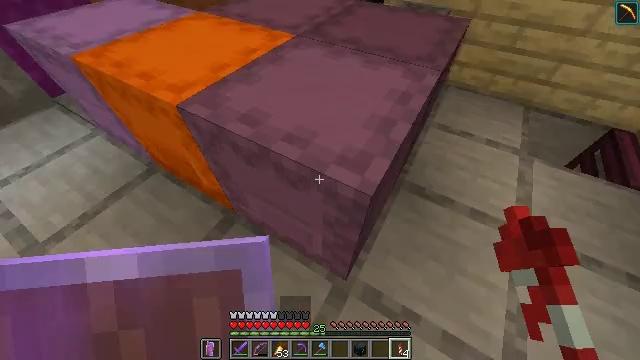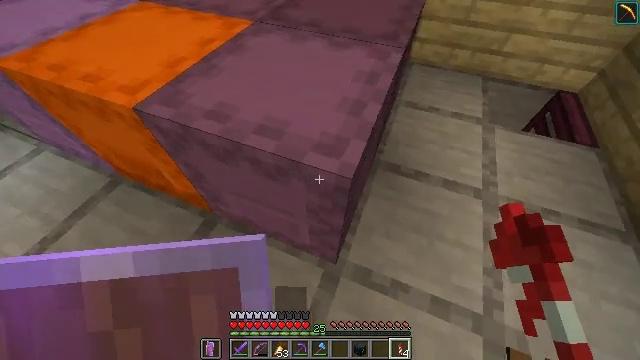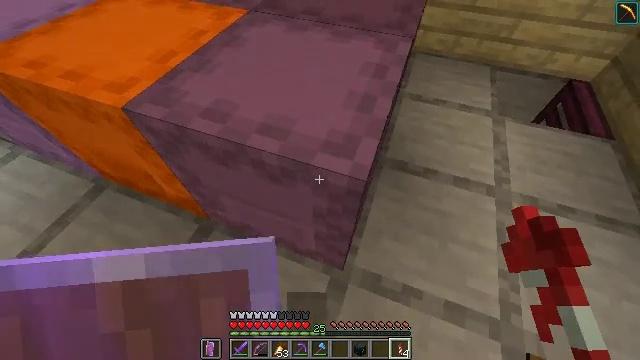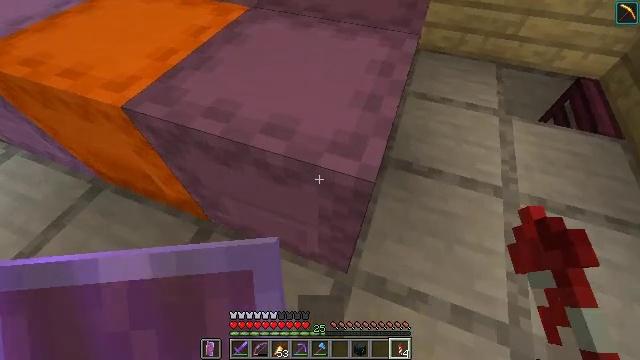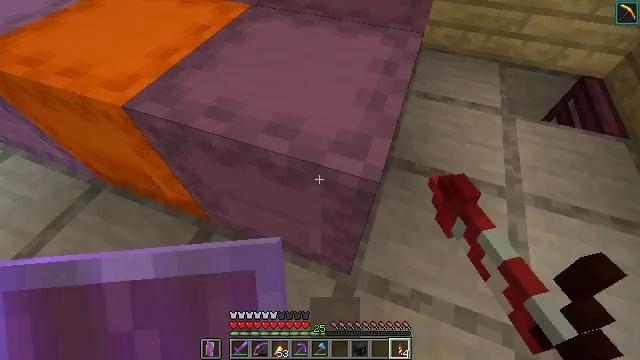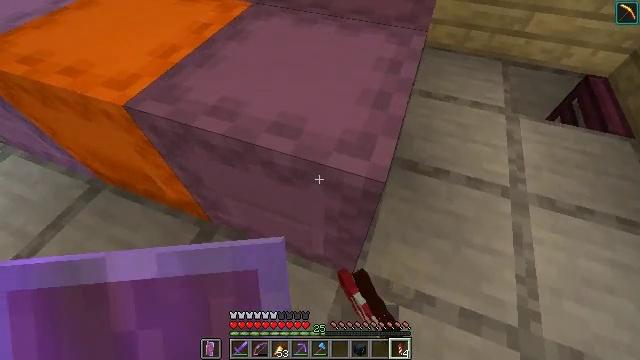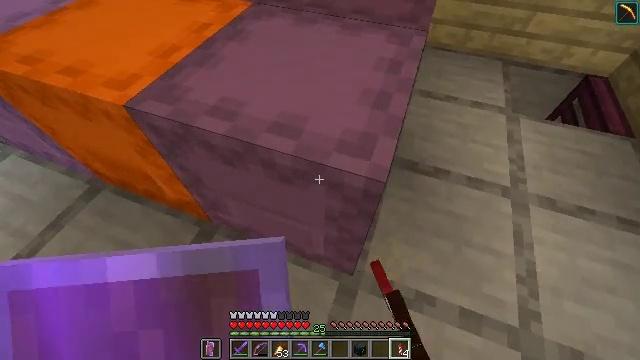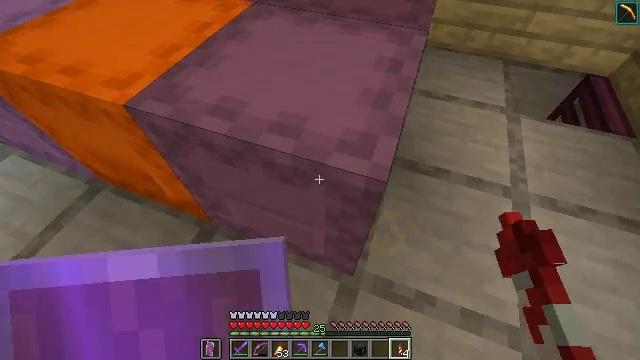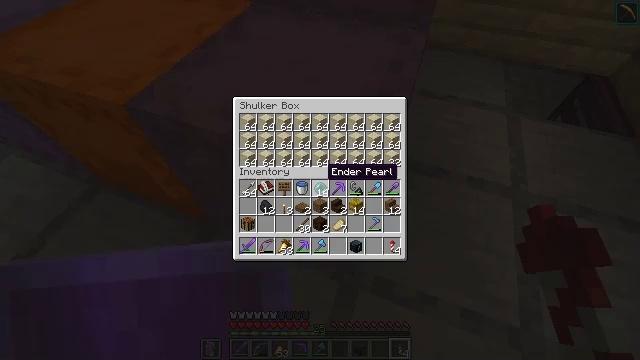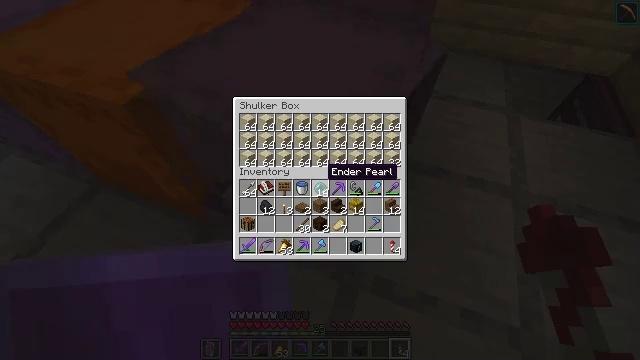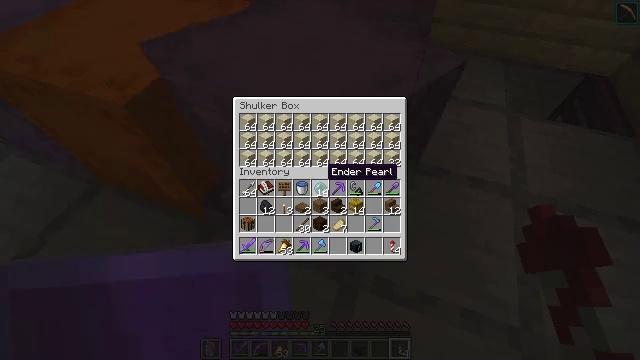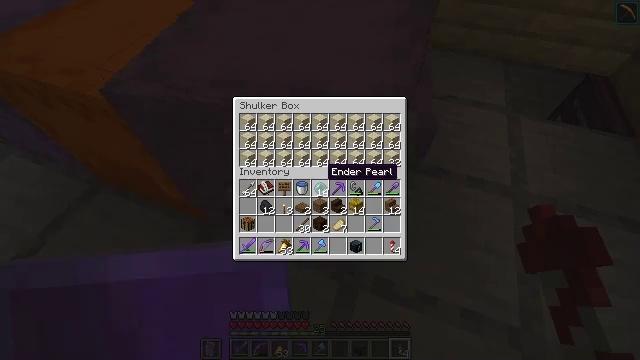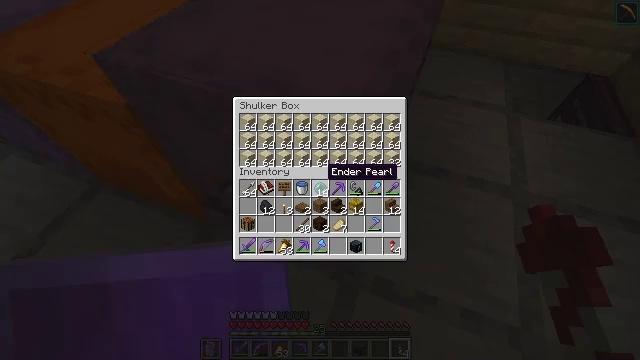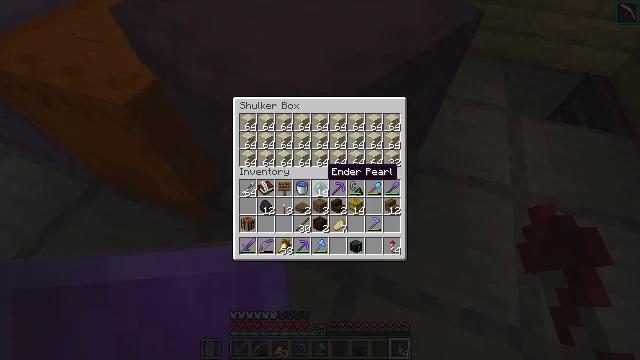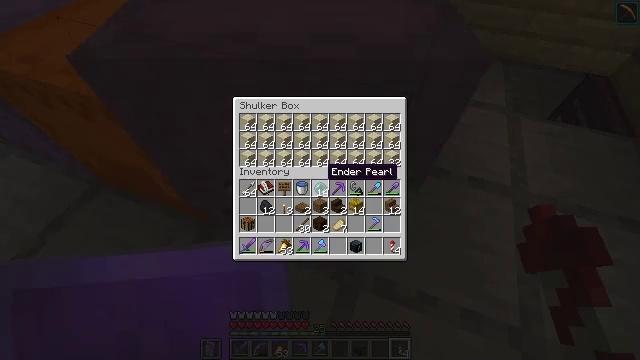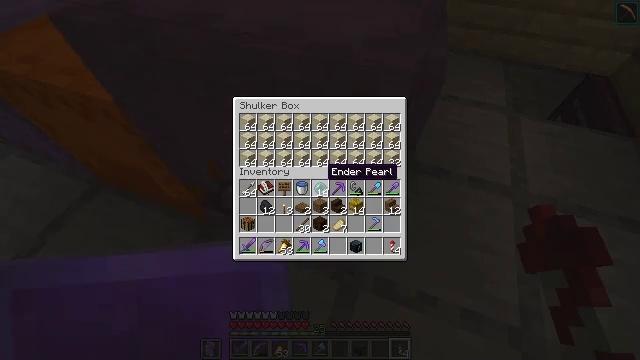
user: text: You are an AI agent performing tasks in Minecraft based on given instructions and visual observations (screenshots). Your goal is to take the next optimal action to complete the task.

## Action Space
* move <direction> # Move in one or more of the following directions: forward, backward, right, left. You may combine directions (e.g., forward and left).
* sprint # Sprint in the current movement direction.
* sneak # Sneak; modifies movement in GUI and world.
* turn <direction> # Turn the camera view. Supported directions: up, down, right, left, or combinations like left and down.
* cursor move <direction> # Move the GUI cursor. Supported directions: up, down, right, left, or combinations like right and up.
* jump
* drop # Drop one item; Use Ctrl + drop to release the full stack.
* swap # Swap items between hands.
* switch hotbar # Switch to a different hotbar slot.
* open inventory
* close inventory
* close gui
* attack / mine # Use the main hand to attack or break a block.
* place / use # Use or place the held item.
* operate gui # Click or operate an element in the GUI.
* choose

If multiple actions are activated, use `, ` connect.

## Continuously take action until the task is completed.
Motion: motion action
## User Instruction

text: Gather items from the brown shulker box by mining it.
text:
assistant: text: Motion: turn right and down, attack / mine
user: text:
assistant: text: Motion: turn right, attack / mine
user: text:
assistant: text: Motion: attack / mine and use / place
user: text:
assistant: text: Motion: attack / mine and use / place
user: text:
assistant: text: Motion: attack / mine
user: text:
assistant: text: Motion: attack / mine
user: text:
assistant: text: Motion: attack / mine
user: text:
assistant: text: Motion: operate gui, open gui
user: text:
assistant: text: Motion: operate gui
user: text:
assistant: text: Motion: operate gui
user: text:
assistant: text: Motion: operate gui
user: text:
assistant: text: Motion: operate gui
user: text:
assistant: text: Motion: operate gui
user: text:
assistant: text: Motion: operate gui
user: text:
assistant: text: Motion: operate gui
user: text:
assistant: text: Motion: operate gui
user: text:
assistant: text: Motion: operate gui
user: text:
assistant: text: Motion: attack / mine, close gui
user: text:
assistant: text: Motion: attack / mine
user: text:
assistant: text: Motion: attack / mine
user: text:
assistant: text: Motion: turn left and up, attack / mine
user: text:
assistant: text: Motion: turn left and up, attack / mine
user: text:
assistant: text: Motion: move forward, attack / mine
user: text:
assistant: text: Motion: move forward, attack / mine
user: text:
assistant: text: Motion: move forward, attack / mine
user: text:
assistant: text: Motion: move forward, attack / mine
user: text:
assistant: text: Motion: move forward, attack / mine
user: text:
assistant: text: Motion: move forward, attack / mine
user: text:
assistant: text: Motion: move forward, attack / mine
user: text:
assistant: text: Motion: move forward, attack / mine